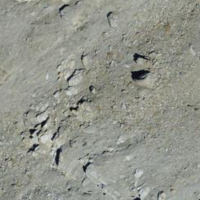
EUNIS habitat code: 48
Species observed at this site:
Lycaena phlaeas
Coenonympha pamphilus
Vespa crabro
Gonepteryx rhamni
Graphosoma italicum
Macroglossum stellatarum
Bombus lapidarius
Coccinella septempunctata
Aglais io
Bombus terrestris
Maniola jurtina